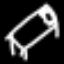
Label: bed